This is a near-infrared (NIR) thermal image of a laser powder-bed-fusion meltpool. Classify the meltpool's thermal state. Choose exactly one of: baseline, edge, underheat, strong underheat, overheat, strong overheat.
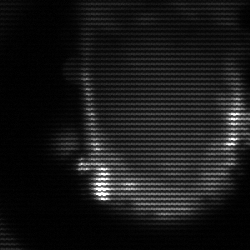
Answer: baseline